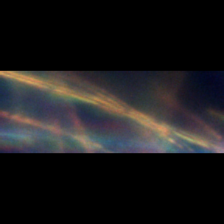
Taxon: Diatom_aggregate
Group: Diatoms